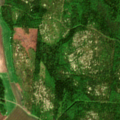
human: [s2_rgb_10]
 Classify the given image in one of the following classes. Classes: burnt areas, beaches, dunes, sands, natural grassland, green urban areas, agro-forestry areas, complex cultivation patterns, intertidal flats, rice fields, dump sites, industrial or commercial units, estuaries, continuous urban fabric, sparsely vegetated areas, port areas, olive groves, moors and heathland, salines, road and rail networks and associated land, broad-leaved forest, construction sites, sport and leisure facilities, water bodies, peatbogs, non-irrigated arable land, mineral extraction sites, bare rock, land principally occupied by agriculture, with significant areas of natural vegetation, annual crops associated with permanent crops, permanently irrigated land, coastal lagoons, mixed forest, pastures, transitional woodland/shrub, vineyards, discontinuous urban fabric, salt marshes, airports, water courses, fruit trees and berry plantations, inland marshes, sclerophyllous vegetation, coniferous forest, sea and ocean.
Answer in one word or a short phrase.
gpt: non-irrigated arable land, land principally occupied by agriculture, with significant areas of natural vegetation, mixed forest